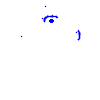
Particle: pion